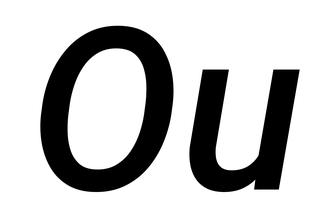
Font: Roboto-Italic_Medium_Italic